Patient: sex F, age 63
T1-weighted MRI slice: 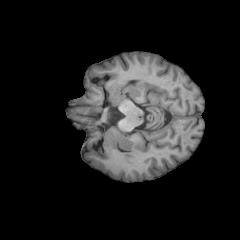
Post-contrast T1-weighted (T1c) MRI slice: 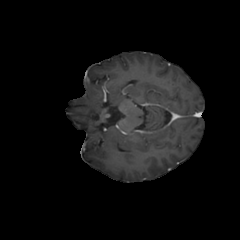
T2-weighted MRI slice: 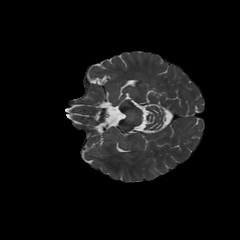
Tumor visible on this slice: no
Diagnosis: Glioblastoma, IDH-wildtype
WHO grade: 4